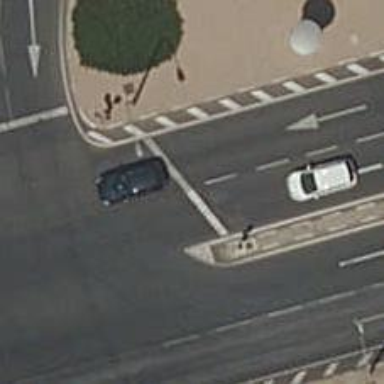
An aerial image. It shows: Road with traffic signals.